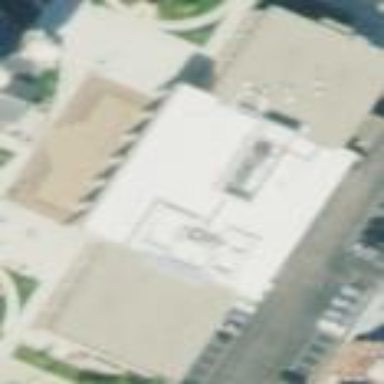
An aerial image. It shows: Public courthouse building.